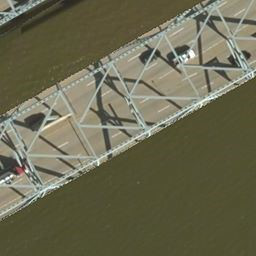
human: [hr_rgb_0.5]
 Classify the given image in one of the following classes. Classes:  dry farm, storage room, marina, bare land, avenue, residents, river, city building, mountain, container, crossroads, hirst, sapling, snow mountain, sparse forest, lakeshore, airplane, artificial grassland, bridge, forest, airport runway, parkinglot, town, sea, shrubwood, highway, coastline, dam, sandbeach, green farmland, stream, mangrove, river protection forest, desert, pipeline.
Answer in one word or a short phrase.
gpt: bridge